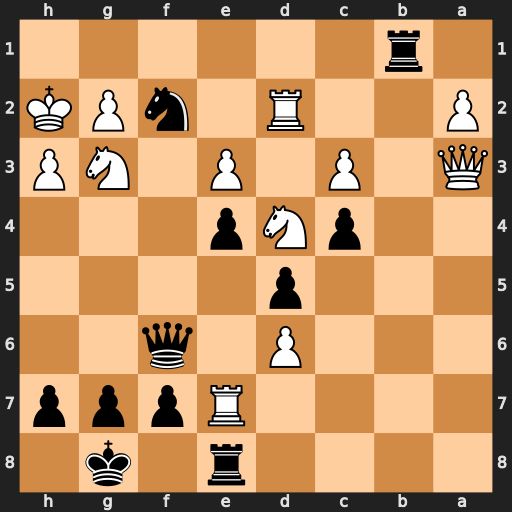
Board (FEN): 4r1k1/4Rppp/3P1q2/3p4/2pNp3/Q1P1P1NP/P2R1nPK/1r6
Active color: b
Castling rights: -
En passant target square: -
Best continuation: Ng4+ hxg4 Qh4#